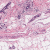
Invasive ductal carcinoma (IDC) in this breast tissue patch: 0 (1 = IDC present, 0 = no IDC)